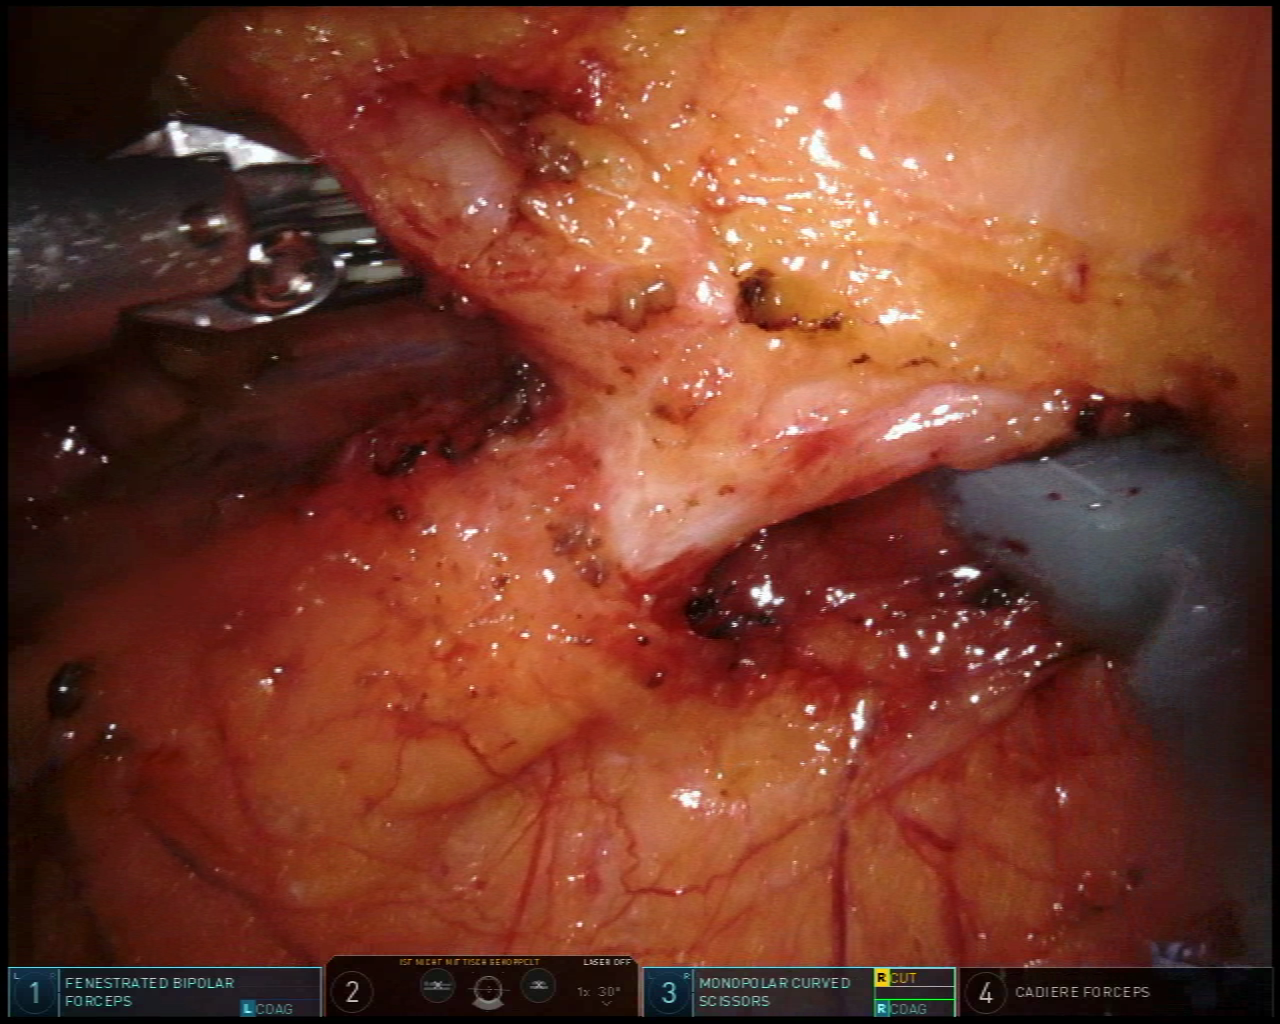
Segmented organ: inferior_mesenteric_artery
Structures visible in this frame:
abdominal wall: no
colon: no
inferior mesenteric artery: yes
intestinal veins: no
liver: no
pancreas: no
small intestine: no
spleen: no
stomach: no
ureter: no
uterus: no
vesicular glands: no